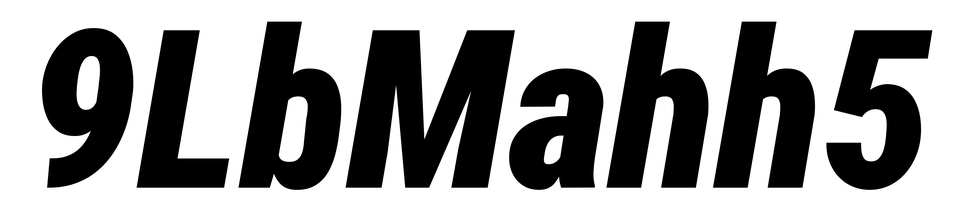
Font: Roboto-Italic_Condensed_Black_Italic